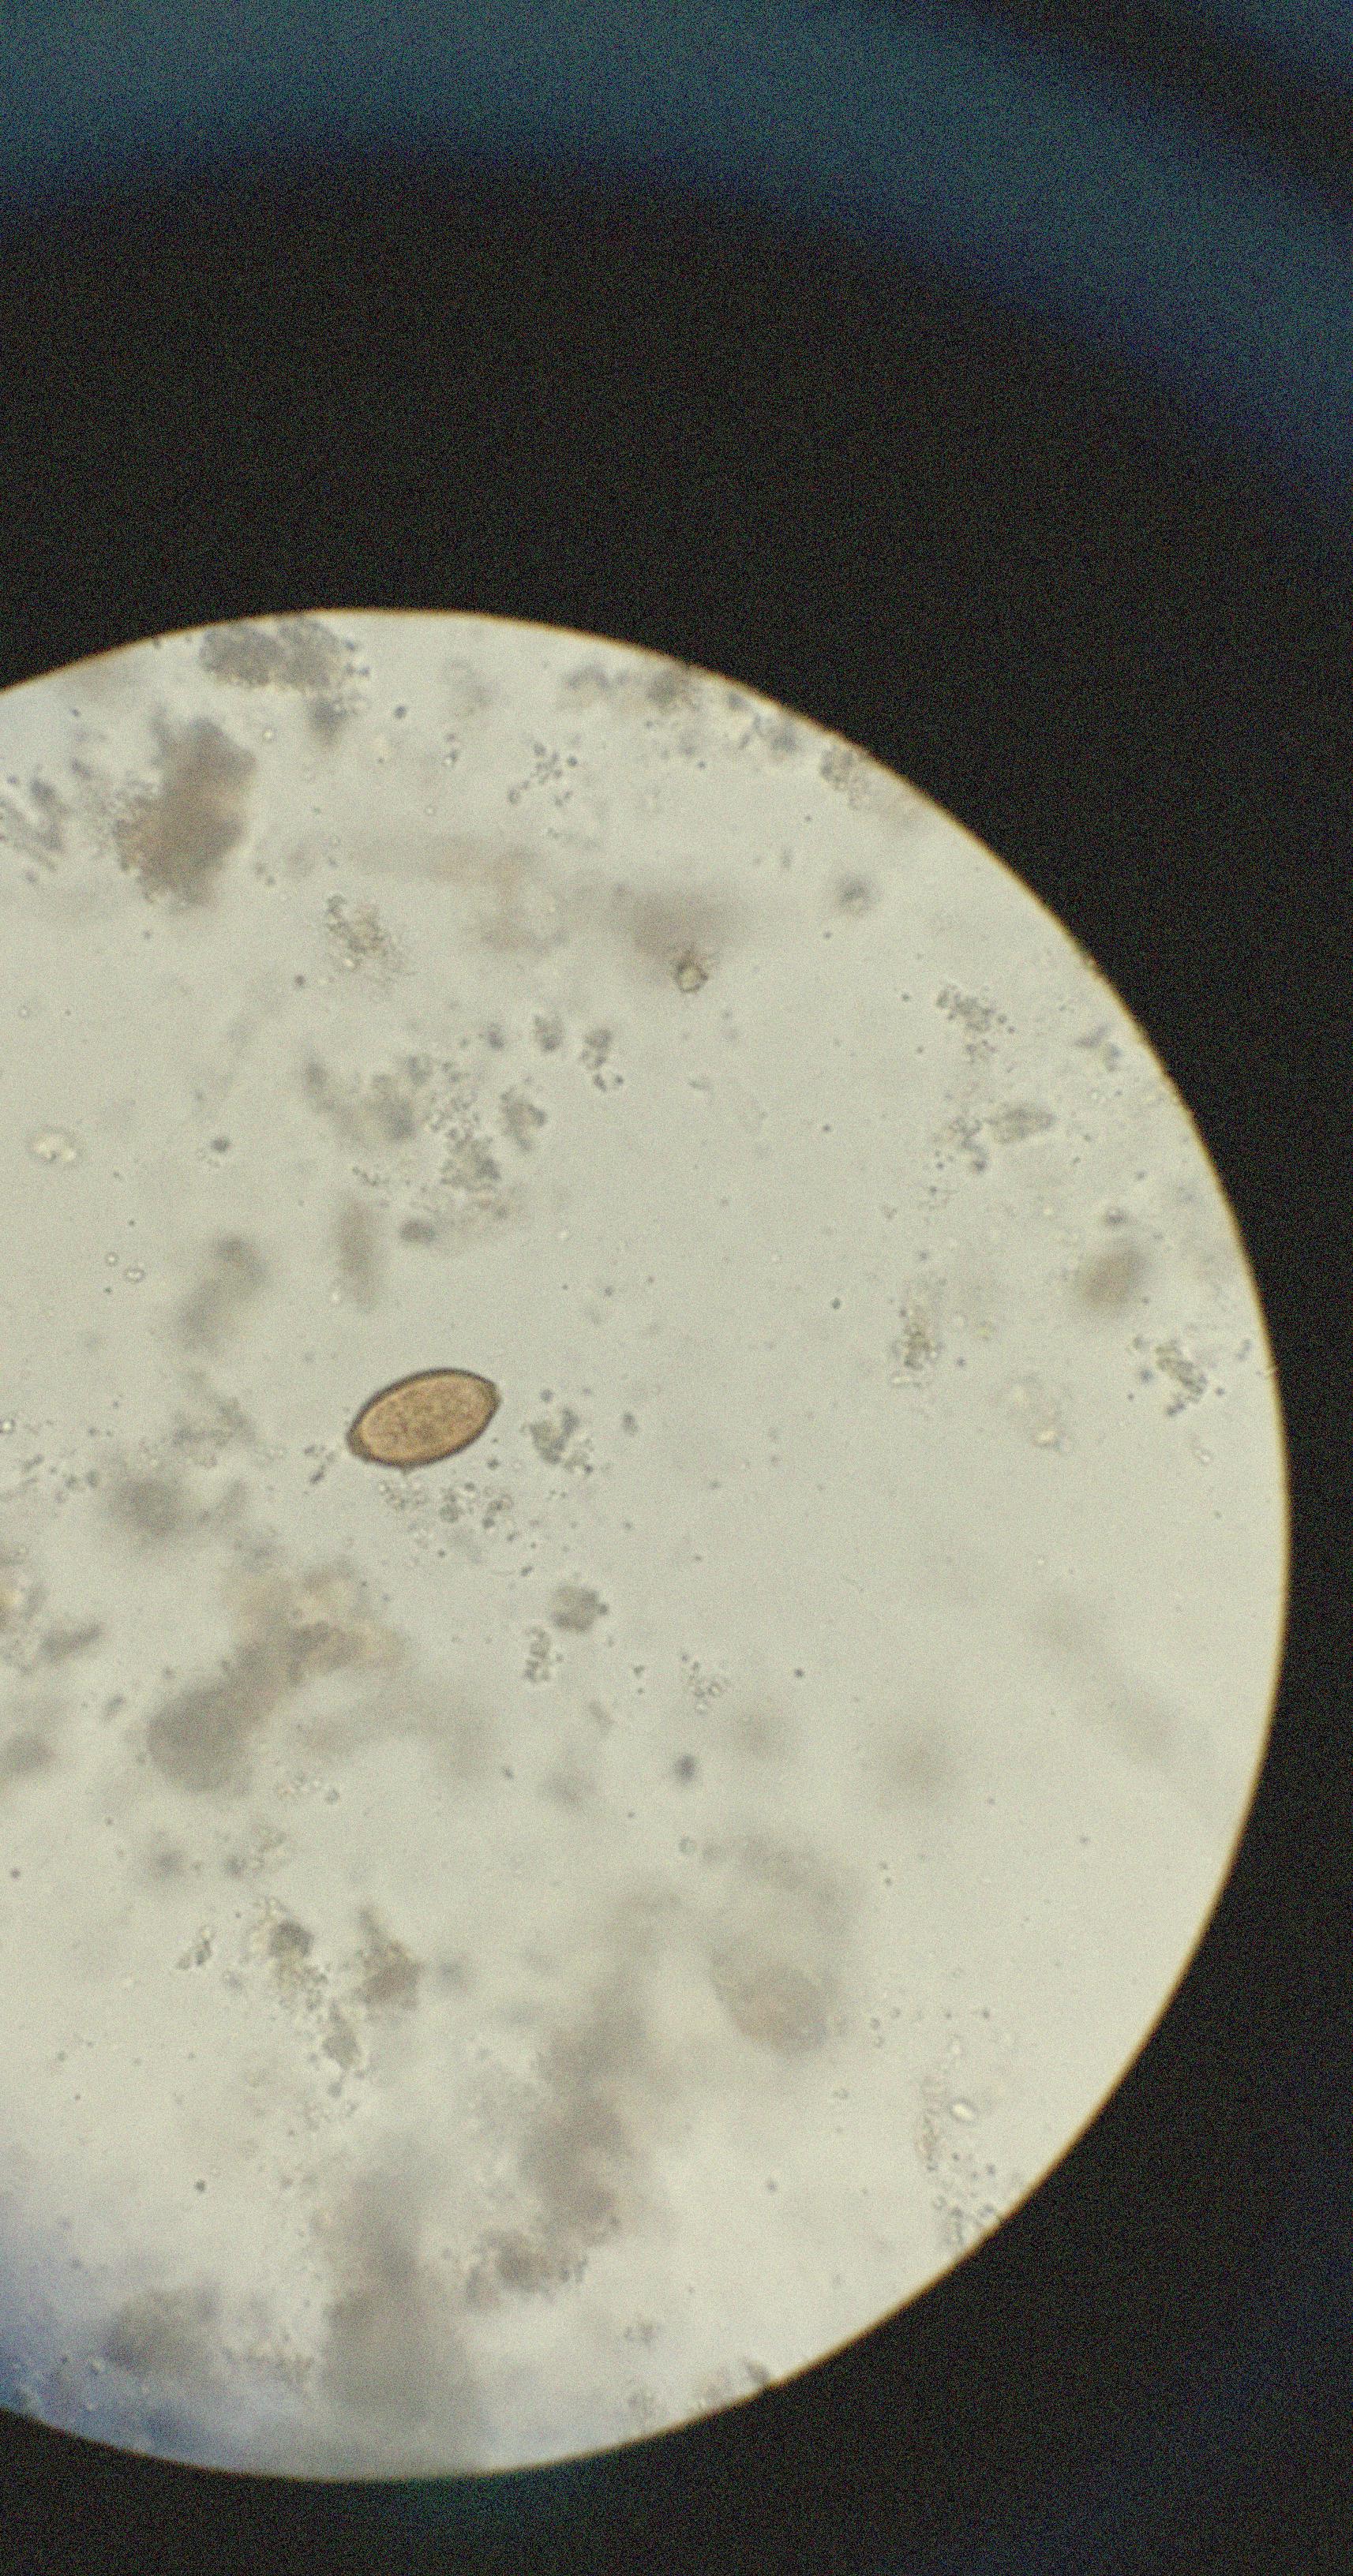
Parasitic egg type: Trichuris trichiura